Question:
This is the solution I have come up with but I'm unsure whether this is the best possible solution as far as Big (O) notation is concerned...
'''
def solution(A):
B = [0, 0, 0, 0, 0]
for i in range (len(A)):
if A[i] == "Cardiology":
B[0] += 1
elif A[i] == "Neurology":
B[1] += 1
elif A[i] == "Orthopaedics":
B[2] += 1
elif A[i] == "Gynaecology":
B[3] += 1
elif A[i] == "Oncology":
B[4] += 1
max_patients = max(B)
return max_patients
'''
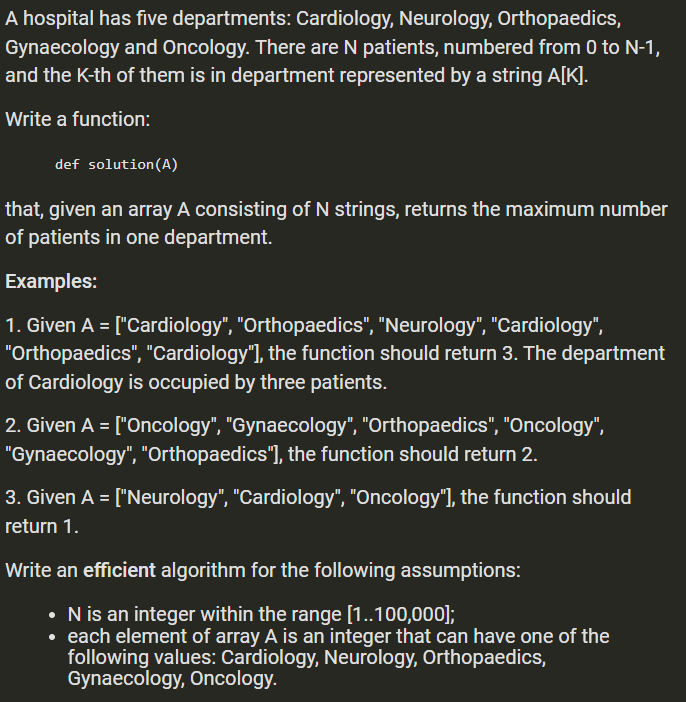
Answer: You can solve this very easily with 'collections.Counter'. You don't want or need dictionaries, side lists or anything else extra. Everything you add is another thing to break. Keep it as simple as possible.
'''
from collections import Counter
def solution(A):
return max(Counter(A).values())
'''
I only stuck this in a function to give you context. There's no reason for this to be a function. Wrapping this in a function is basically just giving the operation an alias. Unfortunately, your alias doesn't give any indication of what you aliased. It's better to just put the one line in place.